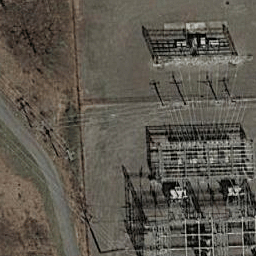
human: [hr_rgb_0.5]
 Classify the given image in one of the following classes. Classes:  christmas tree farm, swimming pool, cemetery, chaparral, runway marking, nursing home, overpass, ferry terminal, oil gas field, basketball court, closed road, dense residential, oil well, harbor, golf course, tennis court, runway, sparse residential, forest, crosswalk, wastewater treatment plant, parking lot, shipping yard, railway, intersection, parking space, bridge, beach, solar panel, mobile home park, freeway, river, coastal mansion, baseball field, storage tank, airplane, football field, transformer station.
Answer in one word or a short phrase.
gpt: transformer station